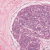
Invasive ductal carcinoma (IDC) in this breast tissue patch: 0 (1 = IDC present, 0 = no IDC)